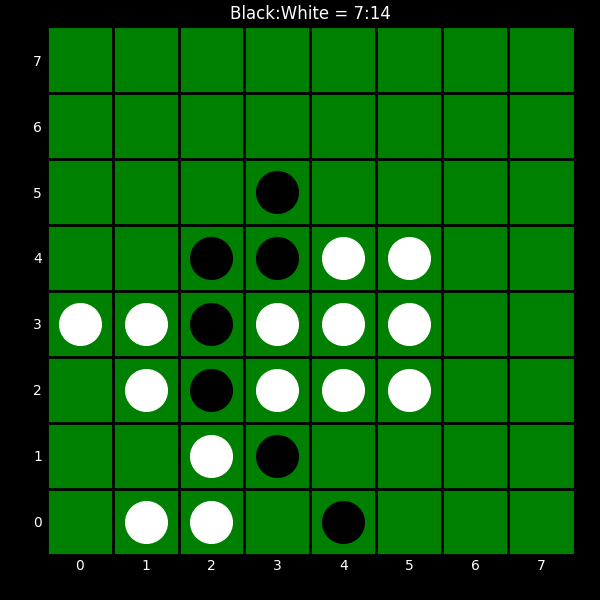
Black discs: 7
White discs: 14